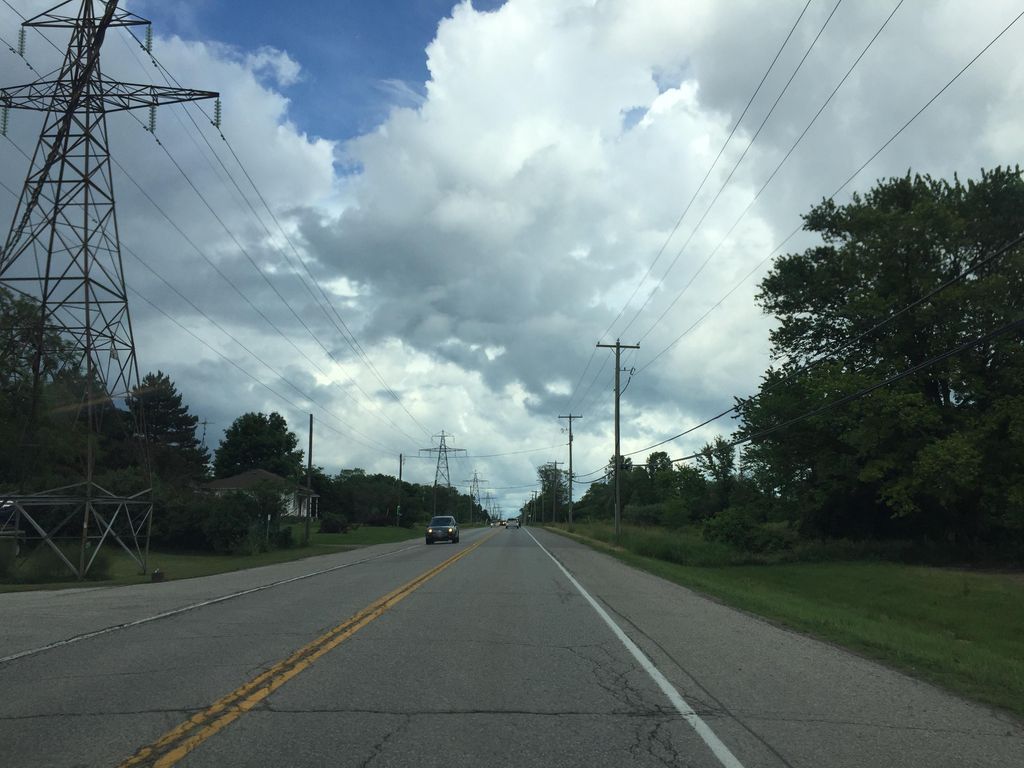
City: kitchener-waterloo